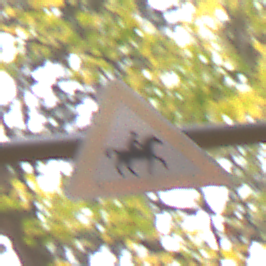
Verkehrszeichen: ReiterLinks
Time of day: MorningAfternoon
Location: Outdoor (Nature)
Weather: Overcast
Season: Autumn
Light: Natural